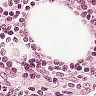
Metastatic tissue present: no